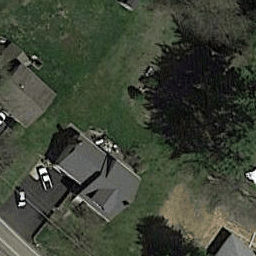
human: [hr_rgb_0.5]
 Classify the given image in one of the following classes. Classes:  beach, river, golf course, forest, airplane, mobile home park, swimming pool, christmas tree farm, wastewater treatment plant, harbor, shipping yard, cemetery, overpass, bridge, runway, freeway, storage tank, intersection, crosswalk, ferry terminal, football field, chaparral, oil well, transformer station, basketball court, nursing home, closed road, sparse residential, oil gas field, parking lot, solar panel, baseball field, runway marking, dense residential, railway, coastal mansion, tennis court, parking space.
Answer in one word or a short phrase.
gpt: sparse residential